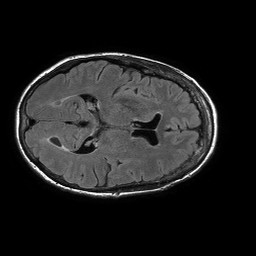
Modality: FLAIR
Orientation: axial
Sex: female
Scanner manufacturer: philips
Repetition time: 11 s
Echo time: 0.125 s